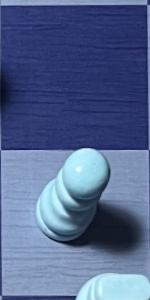
Label: Pawn_White